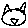
Label: cat